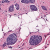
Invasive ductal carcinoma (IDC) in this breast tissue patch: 0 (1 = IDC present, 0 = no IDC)